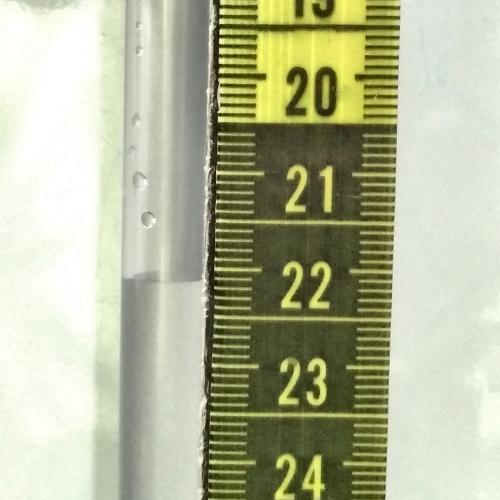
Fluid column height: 22.1 cm